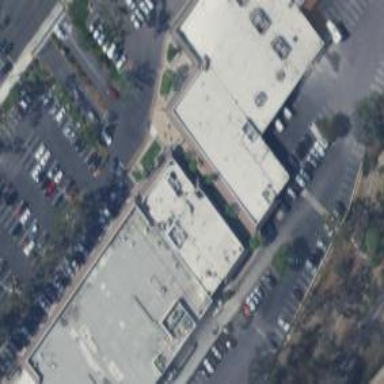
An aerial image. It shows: Retail building.